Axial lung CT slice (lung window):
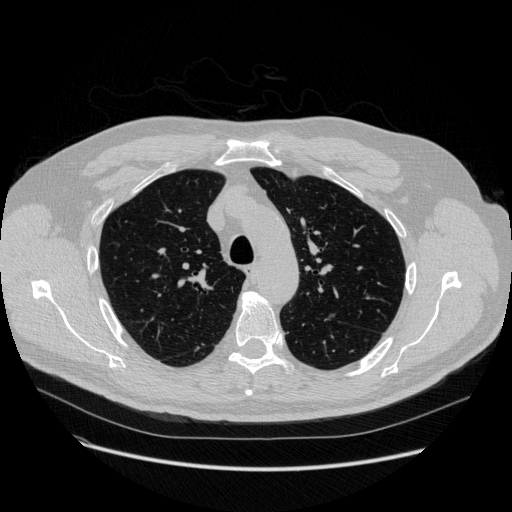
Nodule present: no